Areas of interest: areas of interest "Home Appliance and Electronics Store"
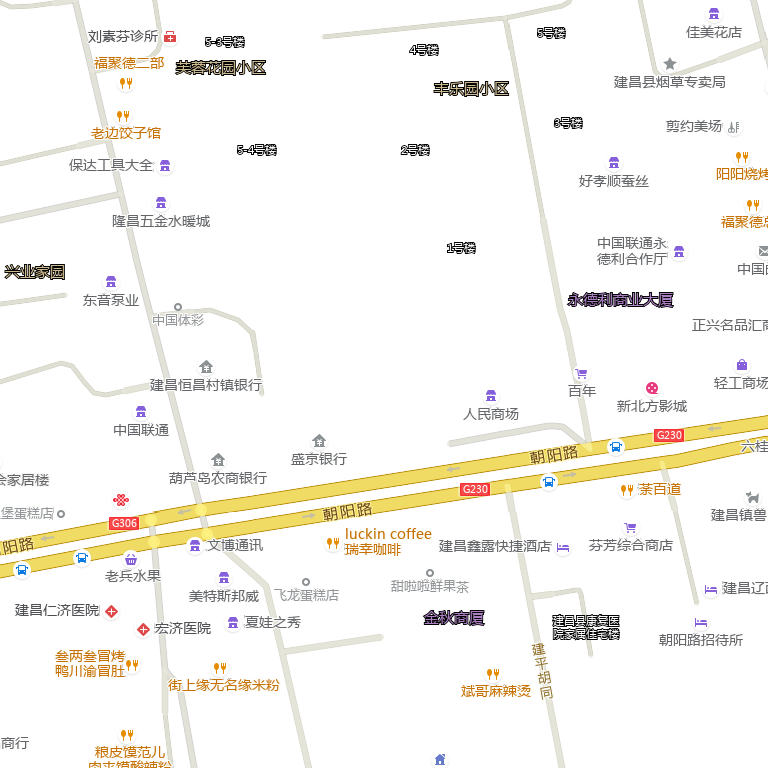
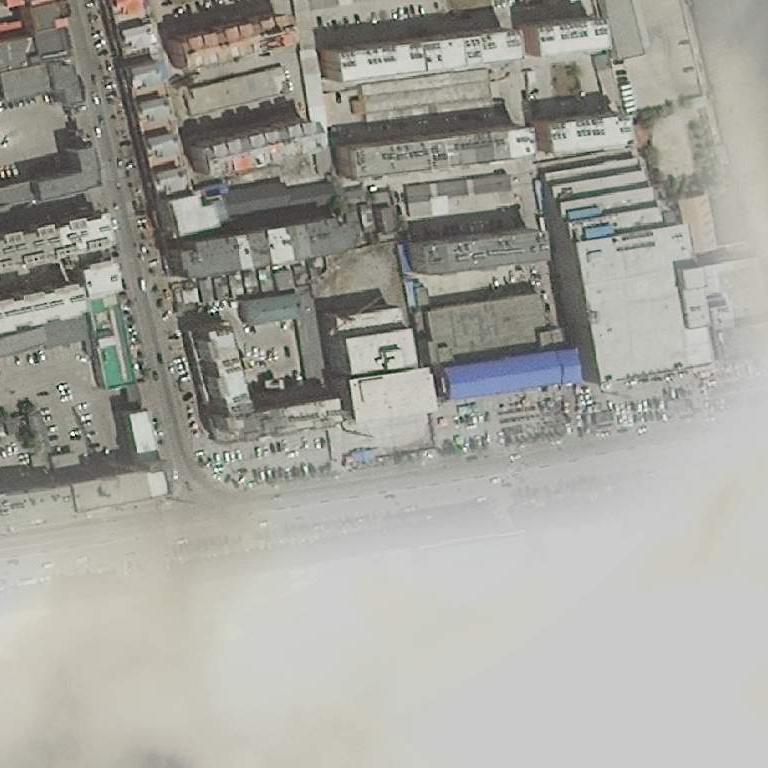